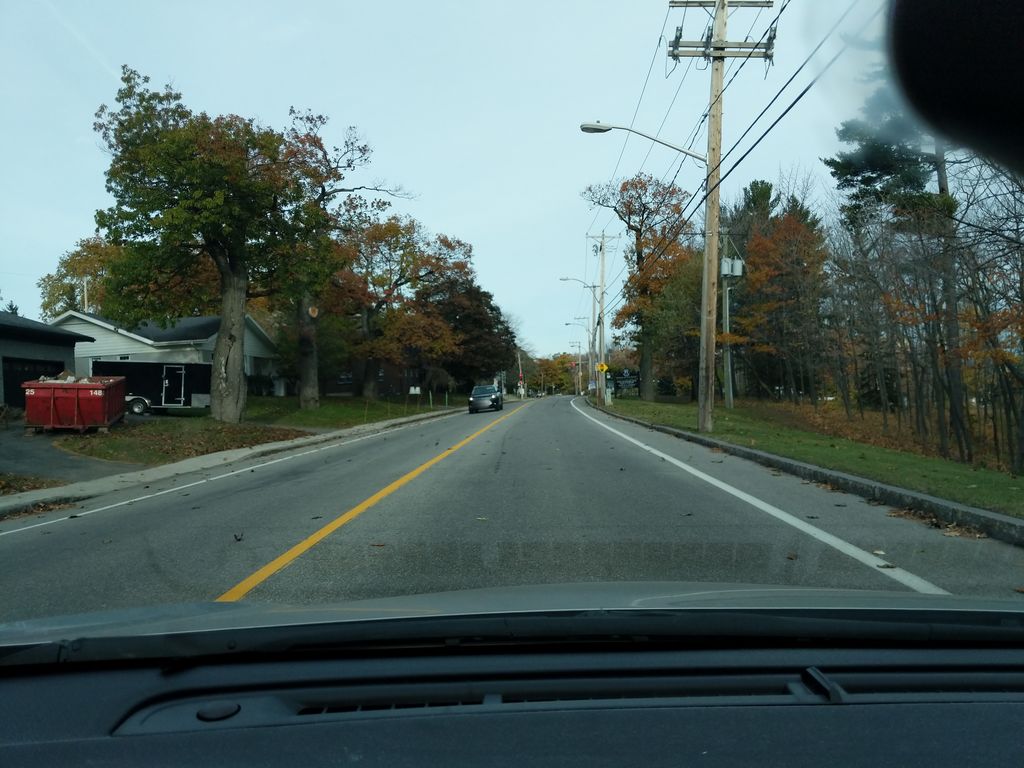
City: quebec_city